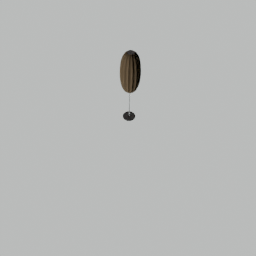
Label: lighting